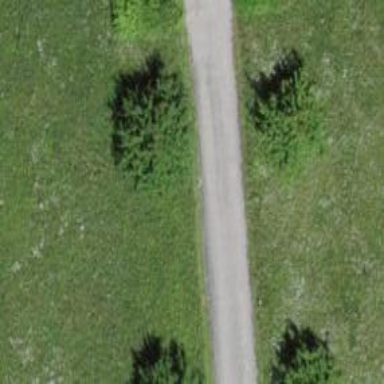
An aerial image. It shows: Avenue of deciduous broadleaved trees.